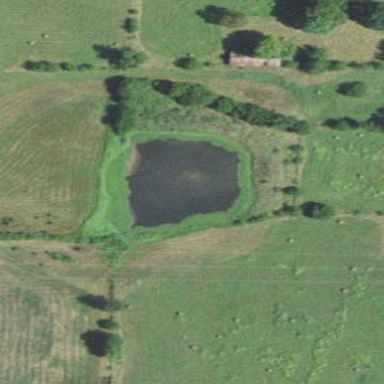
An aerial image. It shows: Serene pond surrounded by nature.